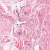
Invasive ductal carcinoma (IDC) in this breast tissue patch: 0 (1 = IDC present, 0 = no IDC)